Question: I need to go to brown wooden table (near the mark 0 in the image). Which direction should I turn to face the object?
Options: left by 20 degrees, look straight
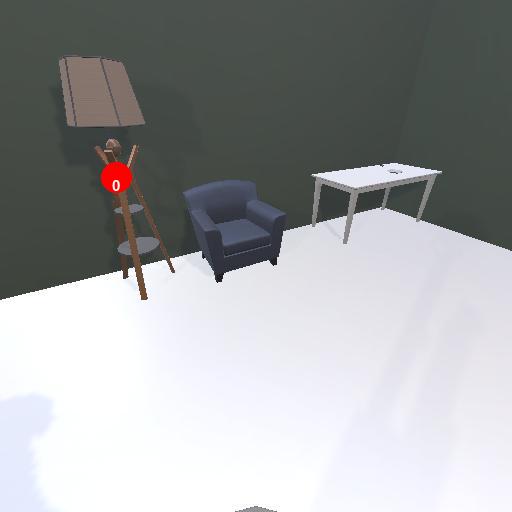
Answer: left by 20 degrees